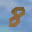
Label: 8